Question: I have a secondary window(panel) with a button and a box containing some labels. I need to be able to change the box title and the label text, but can only do so in AwakeFromNIB. If I check a label's text in WindowDidLoad it's nil. Init is firing 3 times.
'''
// ExtendedCal.h
#import <Cocoa/Cocoa.h>
@interface ExtendedCal : NSWindowController
@property (retain) IBOutlet NSTextField *lblCCW;
@property (retain) IBOutlet NSTextField *lblCW;
@property (nonatomic, retain) IBOutlet NSTextField *lblDegrees;
@property (nonatomic, retain) IBOutlet NSBox *boxExtCal;
@property (nonatomic, retain) IBOutlet NSButton *btnOK;
@property (nonatomic, retain) NSString *maxSteps;
@property (nonatomic) NSInteger arrayCtr;
@property (nonatomic) NSInteger steps;
- (IBAction)btnOKClicked:(id)sender;
- (void)resetUI;
@end
// ExtendedCal.m
#import "ExtendedCal.h"
NSString * const myExtendedCalChangedNotification = @"MyExtCalKey";
NSString *const myExtendedCalEndedNotification = @"myExtCalEndedKey";
NSMutableArray *pointArray;
NSInteger extCalStep;
NSInteger extCalAxis;
NSInteger extCalMin;
NSInteger extCalMax;
/*
@interface ExtendedCal ()
@end
*/
@implementation ExtendedCal
@synthesize lblDegrees;
@synthesize lblCCW;
@synthesize lblCW;
@synthesize btnOK;
@synthesize boxExtCal;
@synthesize maxSteps;
@synthesize arrayCtr;
@synthesize steps;
- (id)init
{
self = [super initWithWindowNibName:@"ExtendedCal"];
return self;
}
- (void)windowWillLoad
{
[lblDegrees setStringValue:@"MMM"]; /// does nothing
}
- (void)windowDidLoad
{
[super windowDidLoad];
NSInteger var1, ec, tmpI = 0;
steps = 0;
[self resetUI]; //does nothing when called from here
maxSteps = @"16";
ec = 0;
pointArray = [NSMutableArray array];
var1 = 0;
while (var1 <= extCalStep*25)
{
if (extCalMin == var1)
{
ec = 1;
[pointArray addObject:[NSNumber numberWithInteger:var1]];
}
var1 = var1 + extCalStep;
}
if(ec==0)
{
ec = 1;
[pointArray addObject:[NSNumber numberWithInteger:extCalMin]];
}
var1 = extCalStep;
tmpI = [pointArray count];
while (var1 < extCalMax)
{
if (var1 > [[pointArray objectAtIndex:ec - 1]integerValue])
{
ec +=1;
[pointArray addObject:[NSNumber numberWithInteger:var1]];
}
var1 += extCalStep;
}
if(extCalMax > [[pointArray objectAtIndex:ec-1]integerValue])
{
ec +=1;
[pointArray addObject:[NSNumber numberWithInteger:extCalMax]];
}
tmpI = [pointArray count];
arrayCtr = 0;
NSString *str = [[pointArray objectAtIndex:0]stringValue];
[lblDegrees setStringValue:str]; //does nothing
NSString *s2 = [lblDegrees stringValue]; //s2 is nil
}
- (void)awakeFromNib
{
[lblDegrees setStringValue:@"888"]; //works from here
[self resetUI]; //works from here
}
- (void)btnOKClicked:(id)sender
{
extCalStep +=1;
NSMutableString *tmp;
NSString *option = @"160";
tmp = [NSMutableString string];
[tmp setString:@"Calibration-step "];
[tmp appendFormat:@"%ld",extCalStep];
[tmp appendString:@" of "];
[tmp appendString:maxSteps];
[boxExtCal setTitle:tmp]; //does nothing
option = [[pointArray objectAtIndex:arrayCtr] stringValue];
option = [NSString stringWithFormat:@"0%ld", extCalStep];
NSNotificationCenter *nc = [NSNotificationCenter defaultCenter];
NSDictionary *userInfo = [NSDictionary
dictionaryWithObject:optionforKey:@"myExtCalKey"];
[nc postNotificationName:myExtendedCalChangedNotification
object:self
userInfo:userInfo];
steps++;
}
- (void)resetUI
{
NSMutableString *boxStr = [[NSMutableString alloc] init];
[boxExtCal setTitle:@"Calibration step 1 of 16"];
lblCW.hidden = NO;
lblCCW.hidden = YES;
[boxStr setString:@""];
[boxStr appendString:@"999"];
//[boxStr appendString:@"deg"];
[lblDegrees setStringValue:boxStr];
steps = 0;
}
'''
The wiring

The window is opened by
'''
// ORSSerialPortDemoController.m
#import "Calibrate.h"
#import "ExtendedCal.h"
Calibrate *calibrate;
ExtendedCal *extCal;
@interface ORSSerialPortDemoController () {
}
@end
.
.
.
[extendedcal showWindow:self];
'''
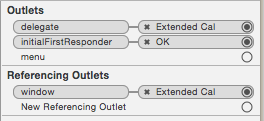
Answer: I think your problem is that you have two instances of your window controller class, 'ExtendedCal'. You are creating one in code by allocating and init-ing the class. I suspect you also have one instantiated in the NIB itself. You pretty much confirm this with your self-answer where you mention having Extended Cal in your NIB.
The instance that is created in code is what loads the NIB. It gets the NIB name passed to it when your '-init' method calls super's '-initWithWindowNibName:' method. It loads the NIB when its 'window' property is requested for the first time, which is implicit in the call to '-showWindow:'.
When 'NSWindowController' (or a subclass) loads a NIB, it passes itself as the owner. So, the File's Owner placeholder in the NIB resolves to that object. Also, the '-windowDidLoad' method is called on that instance.
Since your NIB contained another instance of 'ExtendedCal', that's created, too, when the NIB is loaded. However, it isn't the NIB's owner and it didn't load the NIB. So, it's '-windowDidLoad' method is not called. And any connections to it (outlets, bindings, etc.) do not connect to the first instance.
Having the two instances with separate roles, one of which has certain methods called on it and the other of which has various important connections, is the source of the confusion.
You are correct that changing such connections to connect to the File's Owner is part of the solution. The rest of the solution is to simply remove the instance of 'ExtendedCal' from the NIB entirely. It shouldn't be there. The window controller is outside of the NIB. It is created before the NIB is loaded and is, in fact, what loads the NIB. Therefore, it shouldn't be instantiated in the NIB.
For further discussion, I recommend this article: <URL>
---
Oh, a few other things:
The NIB is not loaded when '-windowWillLoad' is called. So, no outlets are connected, yet, and 'lblDegrees' would be expected to be 'nil'.
I recommend avoiding implementing '-awakeFromNib' on a window controller. '-windowDidLoad' is a better choice. The problem with '-awakeFromNib' is that it can be called multiple times under certain circumstances (for example, if your window controller is the delegate for a view-based table view). The semantics and timing of '-windowDidLoad' are just simpler.